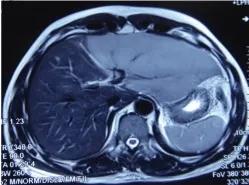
T2WI by magnetic resonance imaging.
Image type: radiology (mri)